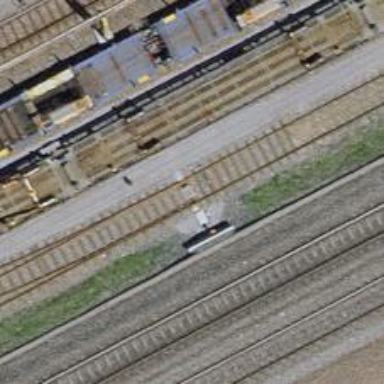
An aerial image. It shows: Railway switch.